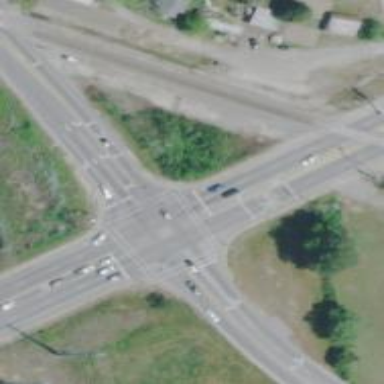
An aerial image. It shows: Crossing on footway.